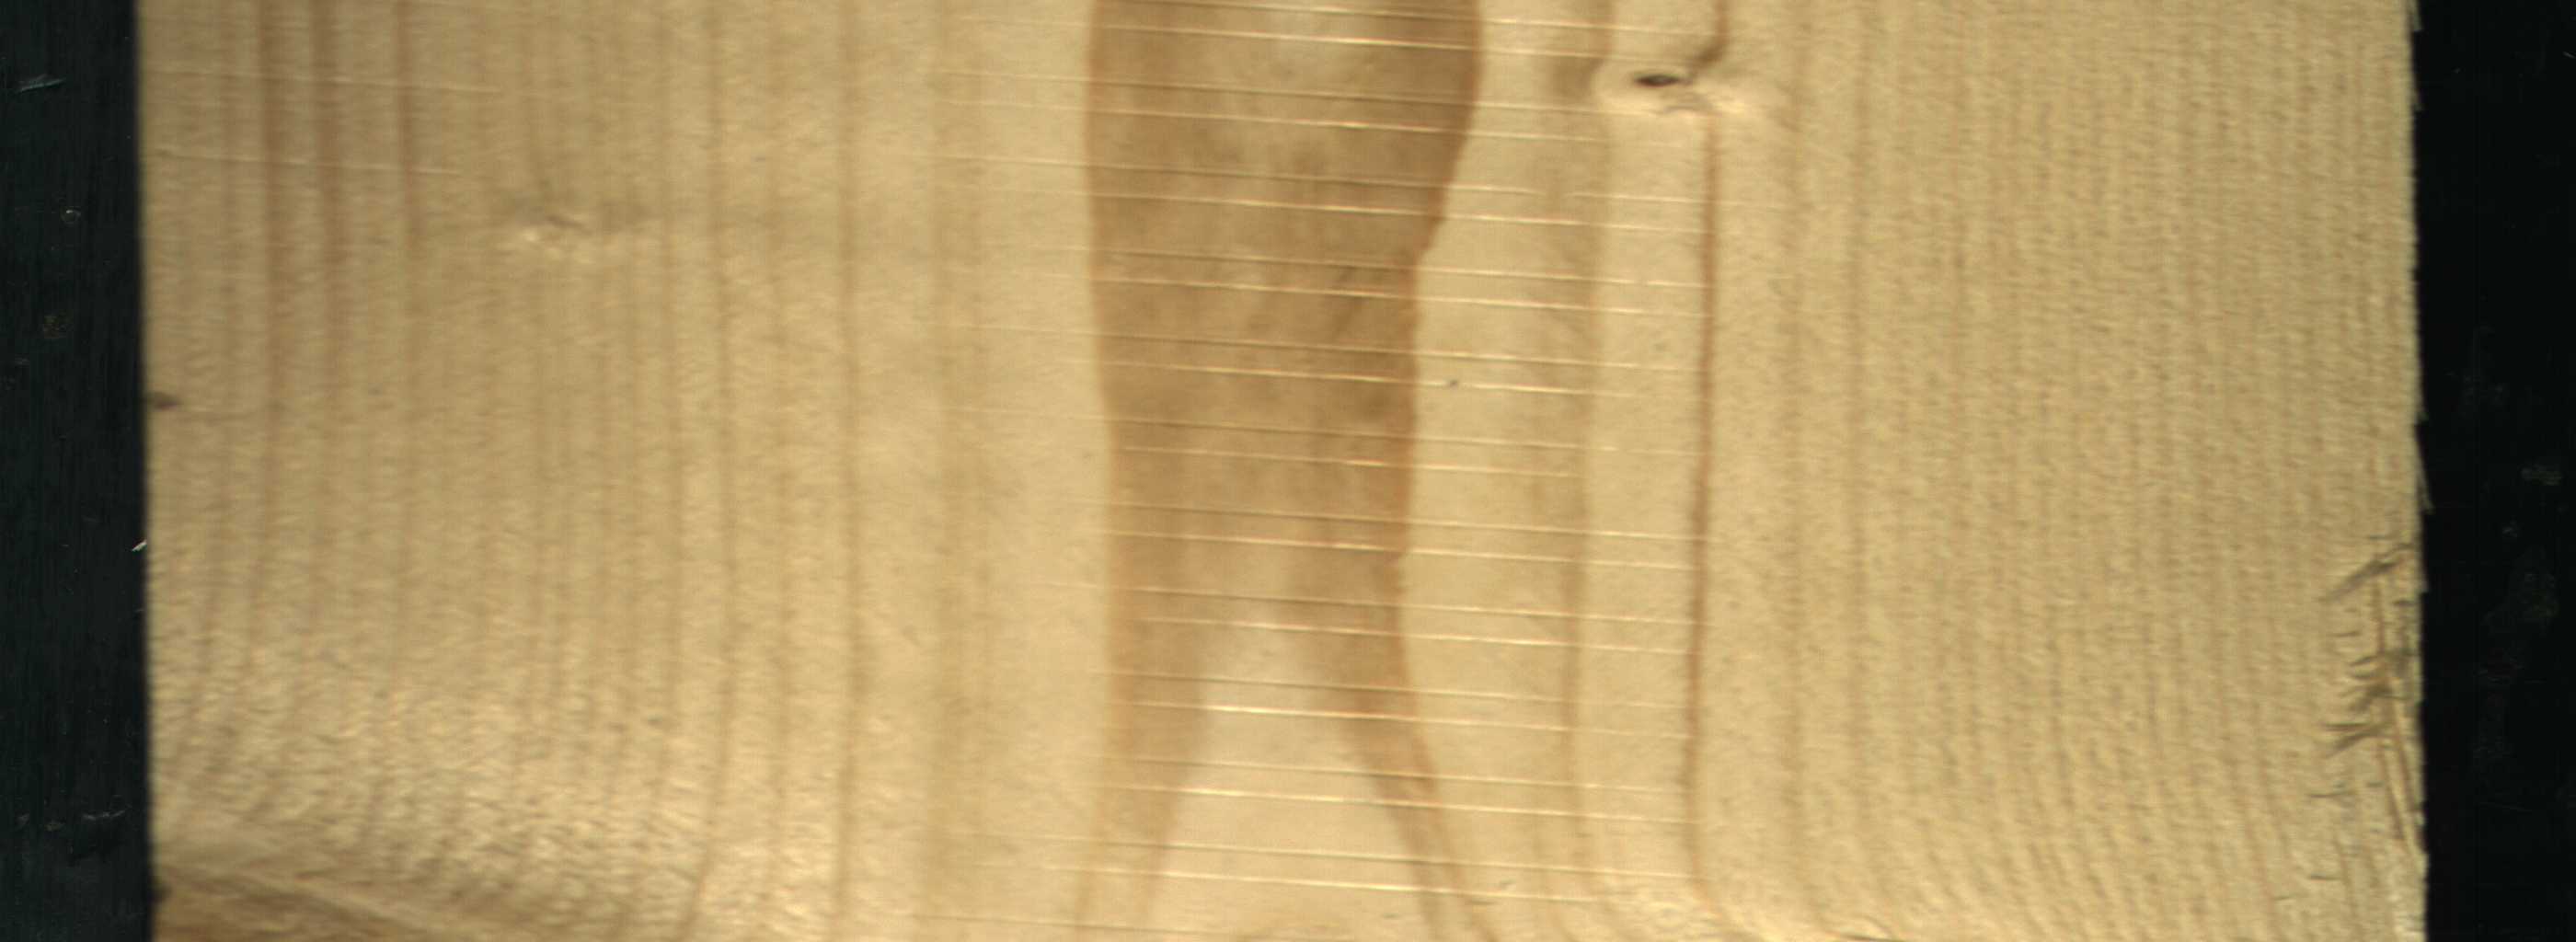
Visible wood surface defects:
Live_Knot
Live_Knot